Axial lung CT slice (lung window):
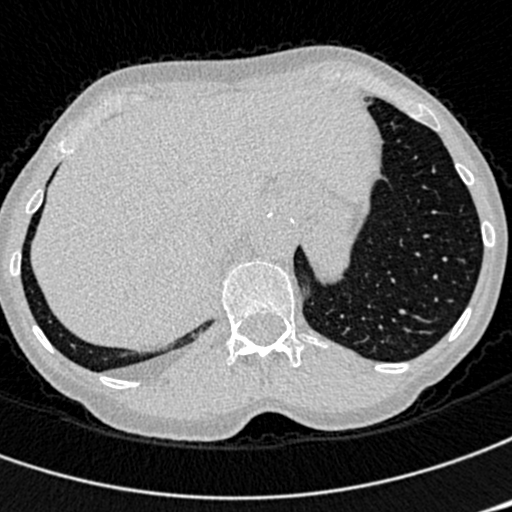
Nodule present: no